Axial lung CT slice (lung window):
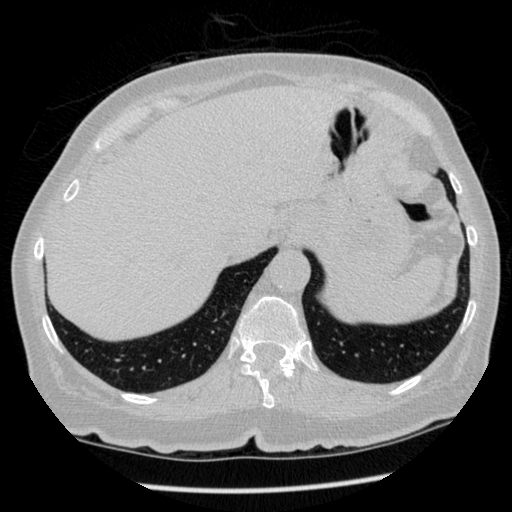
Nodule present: no